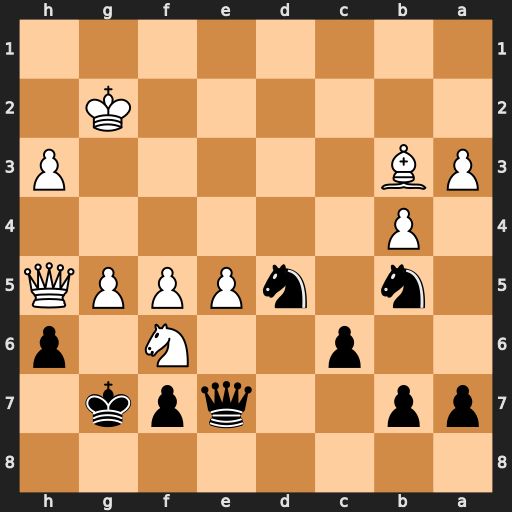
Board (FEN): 8/pp2qpk1/2p2N1p/1n1nPPPQ/1P6/PB5P/6K1/8
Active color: b
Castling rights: -
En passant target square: -
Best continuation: Nf4+ Kf1 Nxh5